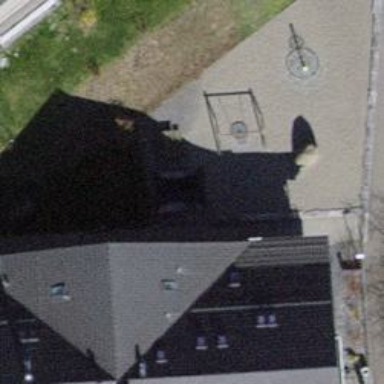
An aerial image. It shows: Playground with basket swing.